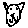
Label: cat